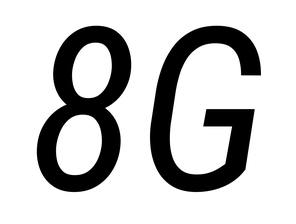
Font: Roboto-Italic_Condensed_Italic